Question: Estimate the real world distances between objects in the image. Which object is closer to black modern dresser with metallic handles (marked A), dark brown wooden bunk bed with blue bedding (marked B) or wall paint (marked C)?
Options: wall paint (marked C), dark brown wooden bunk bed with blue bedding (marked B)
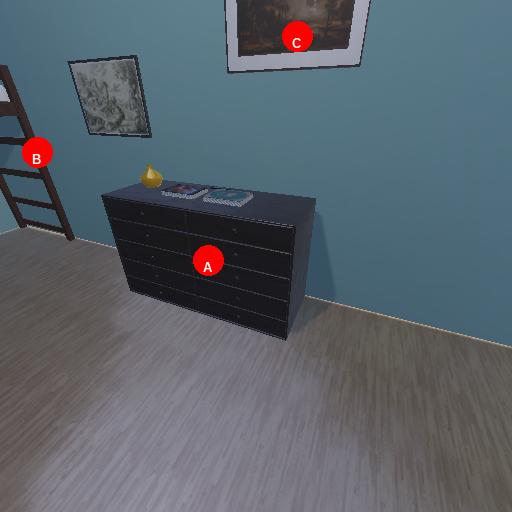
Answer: wall paint (marked C)